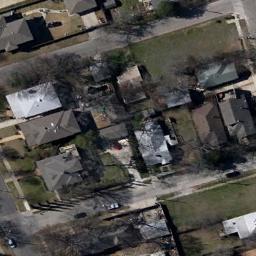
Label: medium_residential